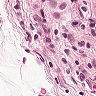
Metastatic tissue present: yes